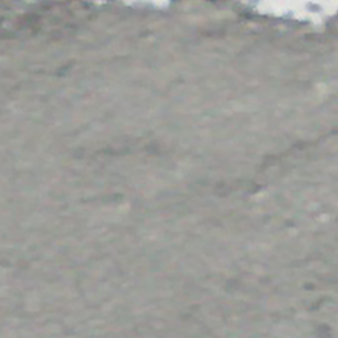
Label: other